Field crop: tomato
Growth stage: 2
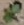
Species: solanum